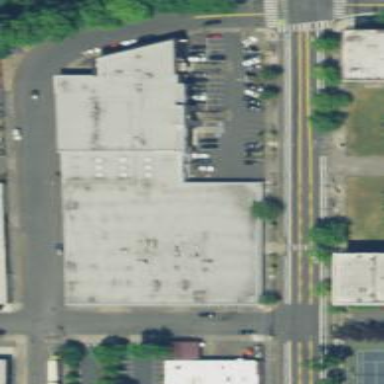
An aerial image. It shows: Building housing car shop.